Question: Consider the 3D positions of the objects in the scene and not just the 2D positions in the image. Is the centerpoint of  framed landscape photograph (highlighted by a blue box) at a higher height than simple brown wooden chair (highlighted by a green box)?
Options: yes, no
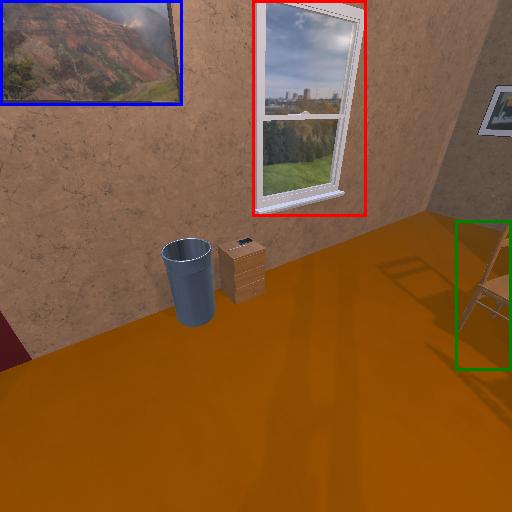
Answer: yes